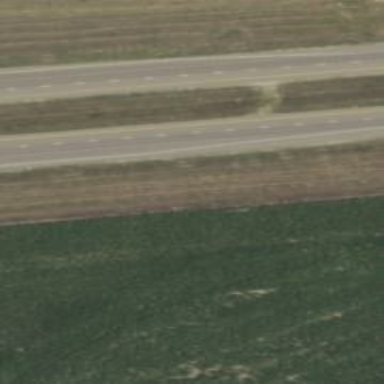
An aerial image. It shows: Solid road edge marking is visible.